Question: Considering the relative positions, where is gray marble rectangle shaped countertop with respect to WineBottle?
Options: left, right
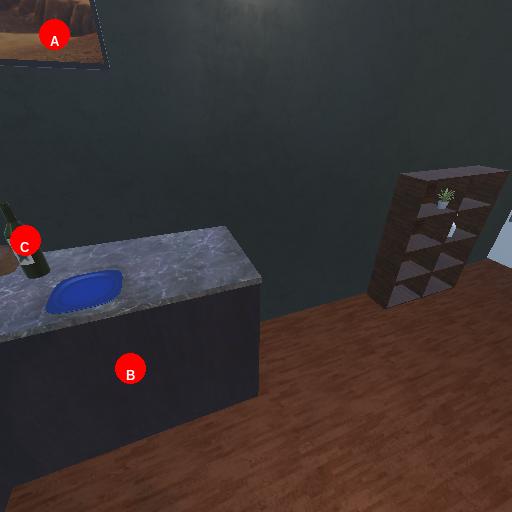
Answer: left